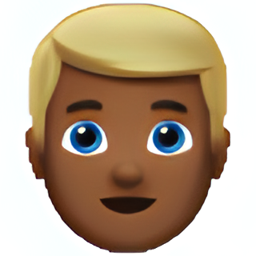
Name: person with blond hair
Emoji: 👱🏾
Group: People & Body
Sub-group: person